Question: Here is how the current tableView looks like.

What I would like to do is to edit the Cell out of order. I would like for the 24 to appear in round 1 instead of round 2 where it appears and have G2 have a delayed update, so it updates the round that was played preivous before game 1, and game 3 to be 1 round behind game 2. So the updates for G1 would be as normal, each new tableViewCell creates a new round, but for game 2, the first input would be displayed in round 1 as follows while Game 1 is on round 2.
Here is my current method for how I configure the tableViewCell.
'''
-(UITableViewCell *)tableView:(UITableView *)tableView cellForRowAtIndexPath:(NSIndexPath *)indexPath{
static NSString *cellIdentifier = @"Cell";
UITableViewCell *cell = [self.tableView dequeueReusableCellWithIdentifier:cellIdentifier forIndexPath:indexPath];
NSIndexPath *g2IndexPath = [NSIndexPath indexPathForRow:(indexPath.row)-1 inSection:0];
if ([p1G1ScoreArray count] > 0 && [p1G1ScoreArray count] >= indexPath.row){
UILabel *label1 = (UILabel *)[cell.contentView viewWithTag:1];
NSString *label1String = [p1G1ScoreArray objectAtIndex:indexPath.row];
[label1 setText:label1String];
}
if ([p2G1ScoreArray count] > 0 && [p2G1ScoreArray count] >= indexPath.row ){
UILabel *label2 = (UILabel *)[cell.contentView viewWithTag:2];
NSString *label2String = [p2G1ScoreArray objectAtIndex:indexPath.row];
[label2 setText:label2String];
}
if ([p1G2ScoreArray count] >0 && g2RowIndex >= 0 &&[p1G2ScoreArray count] >= g2IndexPath.row){
UILabel *label3 = (UILabel *)[cell.contentView viewWithTag:3];
NSString *label3String = [p1G2ScoreArray objectAtIndex:(indexPath.row)-1];
[label3 setText:label3String ];
}
if ([p2G2ScoreArray count] >0 && g2RowIndex >= 0 &&[p2G2ScoreArray count] >= g2IndexPath.row){
UILabel *label4 = (UILabel *)[cell.contentView viewWithTag:4];
NSString *label4String = [p2G2ScoreArray objectAtIndex:g2IndexPath.row];
[label4 setText:label4String];
}
if ([p1G3ScoreArray count] >0 &&[p1G3ScoreArray count] >= indexPath.row){
UILabel *label5 = (UILabel *)[cell.contentView viewWithTag:5];
NSString *label5String = [p1G3ScoreArray objectAtIndex:indexPath.row];
[label5 setText:label5String];
}
if ([p2G3ScoreArray count] >0 &&[p2G3ScoreArray count] >= indexPath.row){
UILabel *label6 = (UILabel *)[cell.contentView viewWithTag:6];
NSString *label6String = [p2G3ScoreArray objectAtIndex:indexPath.row];
[label6 setText:label6String];
}
UILabel *roundTrackerLabel = (UILabel *)[cell.contentView viewWithTag:10];
NSString *roundTrackerLabelString = [NSString stringWithFormat:@"Round %d", indexPath.row +1];
[roundTrackerLabel setText:roundTrackerLabelString];
return cell;
}
'''
EDIT
Here is how data is added
'''
- (IBAction)addNewRoundButtonPressed:(id)sender {
i++;
g2RowIndex ++;
j = i -2;
[p1G1ScoreArray addObject:[NSString stringWithFormat:@"%d", 2+i]];
if (g2RowIndex >= 0){
[p1G2ScoreArray addObject:[NSString stringWithFormat:@"%d", 22+i]];
}
[self.tableView reloadData];
}
'''
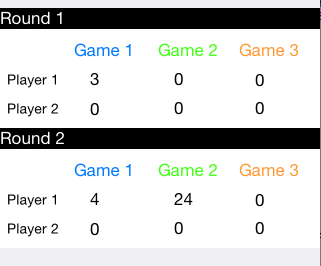
Answer: From looking at your code here, I would suggest just adding each new input to the array and dont worry about the index. As for your check try this method for each array.
'''
if ([p1G1ScoreArray count] > indexPath.row){
UILabel *label1 = (UILabel *)[cell.contentView viewWithTag:1];
NSString *label1String = [p1G1ScoreArray objectAtIndex:indexPath.row];
[label1 setText:label1String];
}
'''
The indexes of each array is its count-1 since arrays work off of an offset from the first item. the = item is throwing off the check.